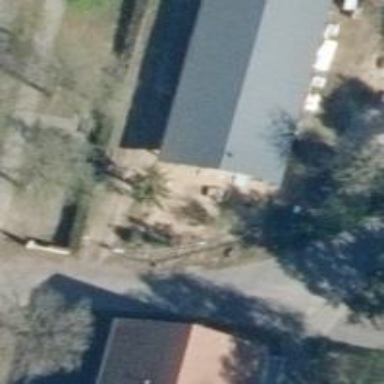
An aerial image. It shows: Building with gabled roof.